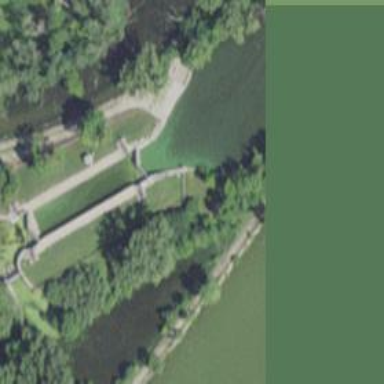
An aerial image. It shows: Lock gate along waterway.